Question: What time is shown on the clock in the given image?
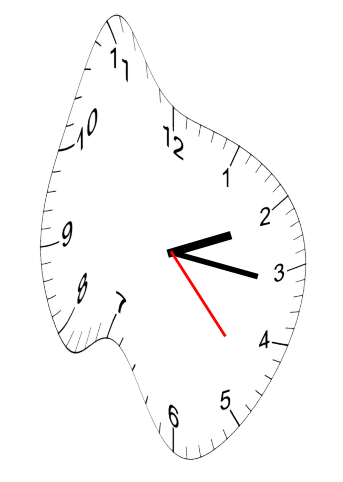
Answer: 02:16:23